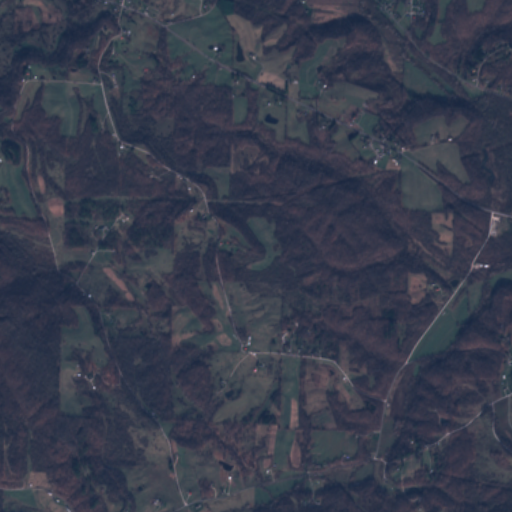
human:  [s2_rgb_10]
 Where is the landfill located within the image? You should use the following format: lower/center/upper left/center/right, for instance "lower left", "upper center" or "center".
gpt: There is no landfill in the image.